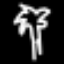
Label: palm tree